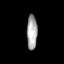
Tissue: prostate
Cell type: Fibroblasts
Senescence score: 0.7393
Nuclear area (px): 359
Mean DAPI intensity: 165.162